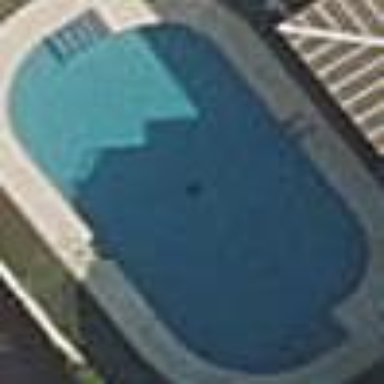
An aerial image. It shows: Swimming pool located in leisure land.